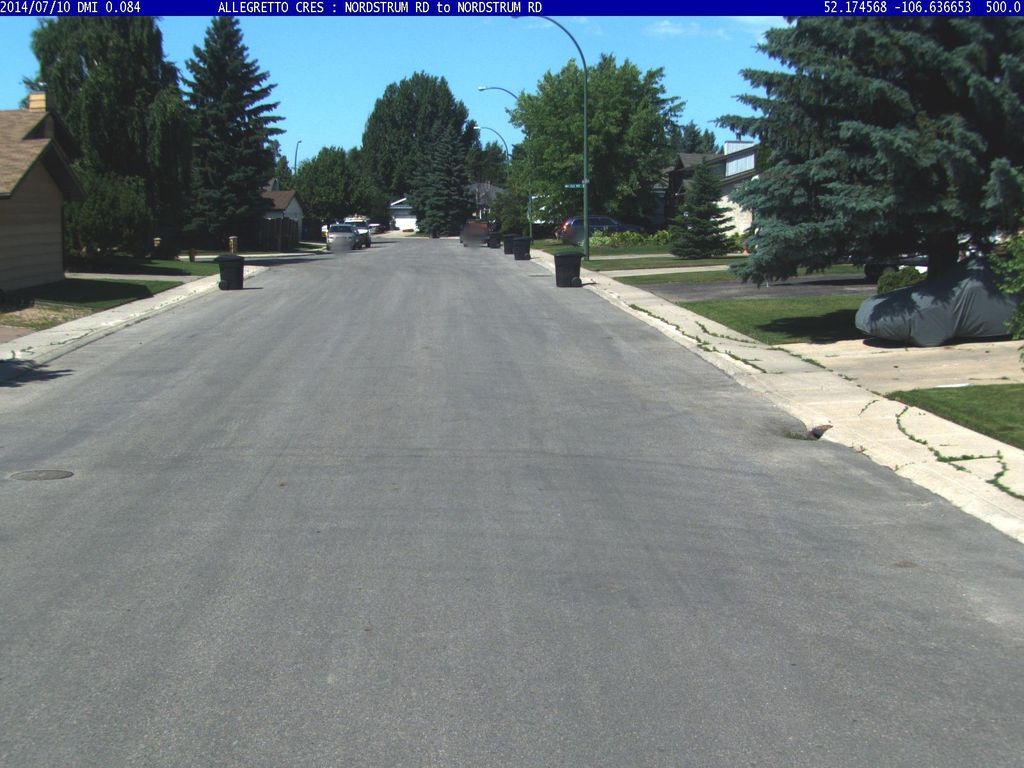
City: saskatoon